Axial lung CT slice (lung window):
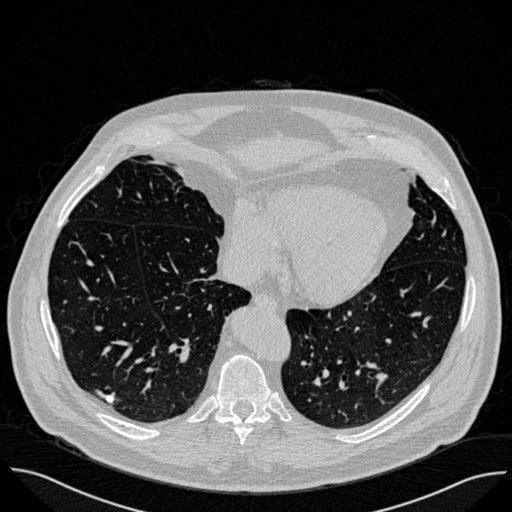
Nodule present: yes
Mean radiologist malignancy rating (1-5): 1